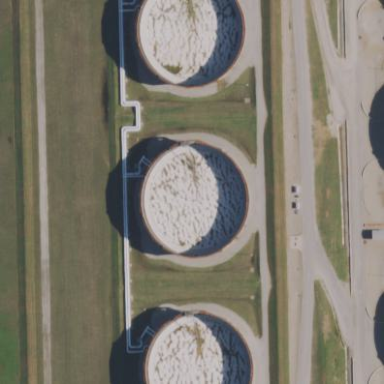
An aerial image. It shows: Storage tank that is man-made.